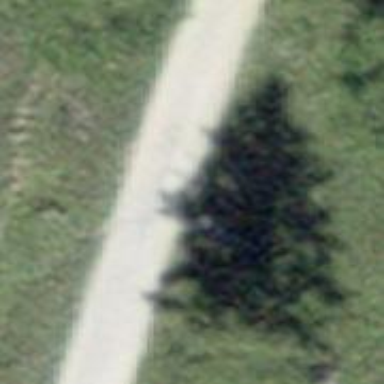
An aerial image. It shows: Unclassified road with gravel surface and grade 2 tracktype.